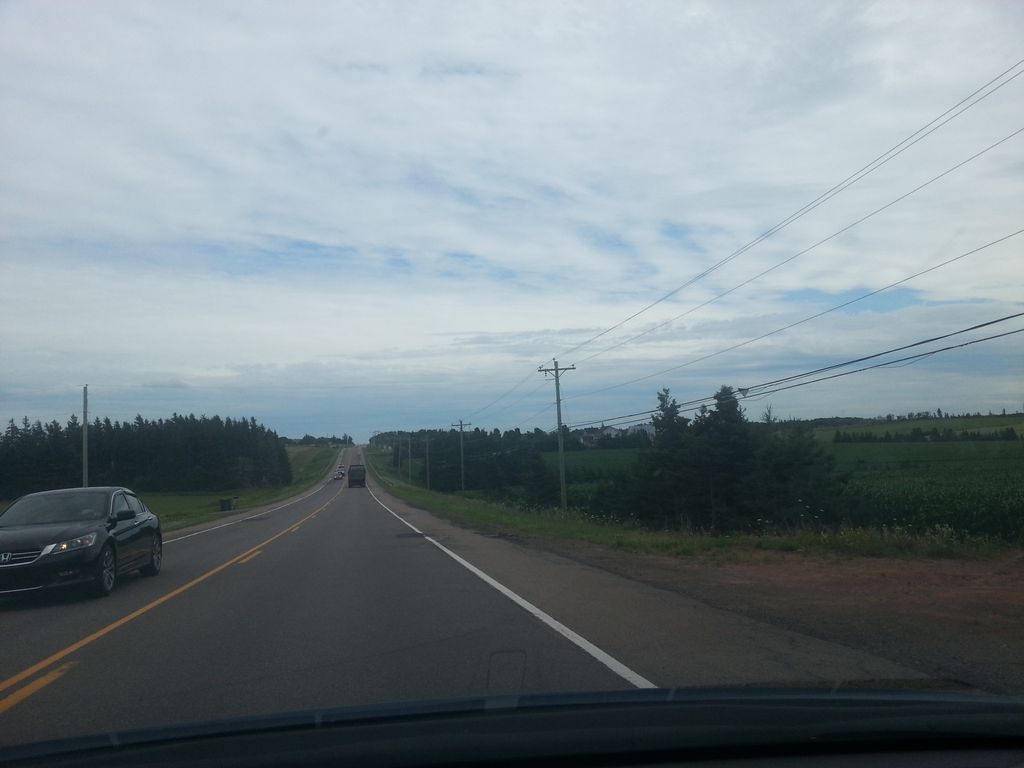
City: charlottetown